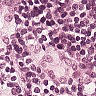
Metastatic tissue present: yes